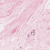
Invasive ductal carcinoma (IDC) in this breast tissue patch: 0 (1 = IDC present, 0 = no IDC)